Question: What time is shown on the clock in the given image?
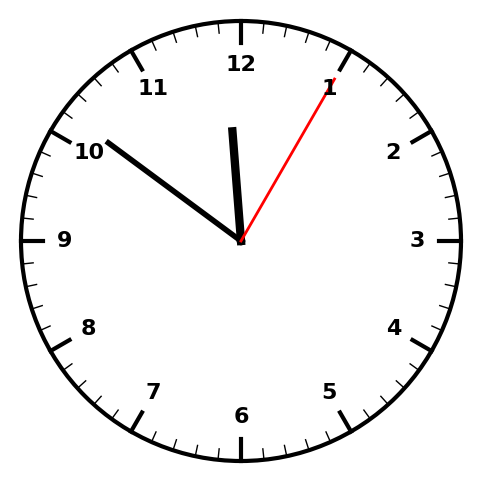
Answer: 11:51:05